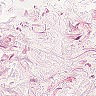
Metastatic tissue present: no